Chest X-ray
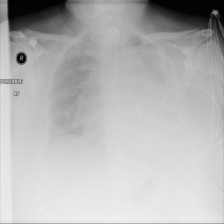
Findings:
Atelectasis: negative
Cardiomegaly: negative
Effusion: negative
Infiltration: negative
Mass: negative
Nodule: negative
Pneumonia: negative
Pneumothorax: negative
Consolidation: negative
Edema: negative
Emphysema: negative
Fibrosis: negative
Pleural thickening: negative
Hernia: negative